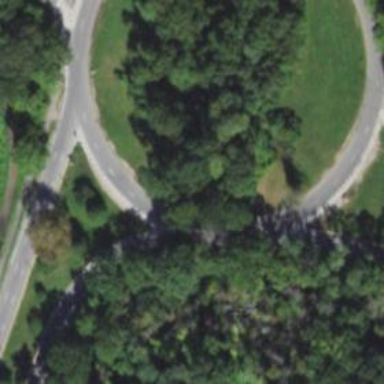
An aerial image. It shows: Primary highway intersecting roundabout.